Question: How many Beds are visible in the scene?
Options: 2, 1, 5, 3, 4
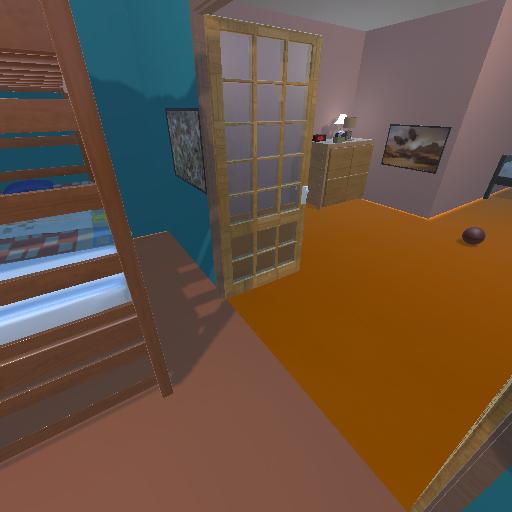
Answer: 2